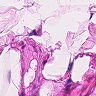
Metastatic tissue present: no